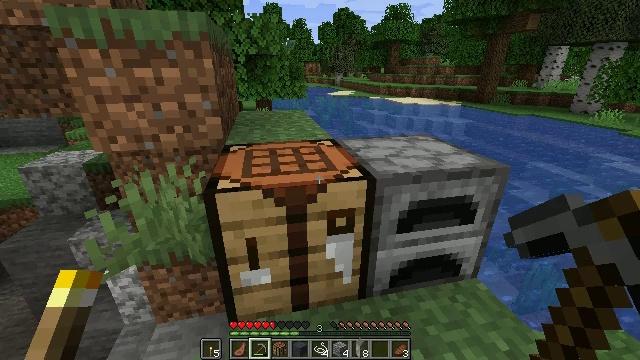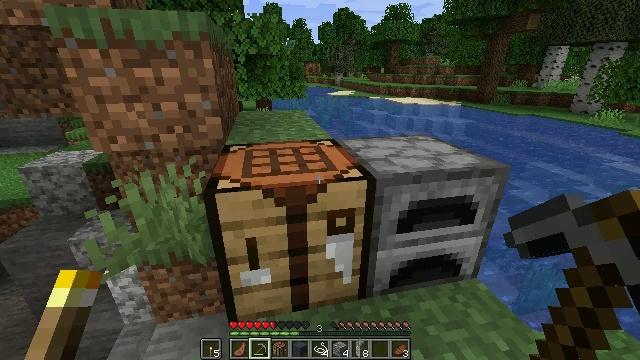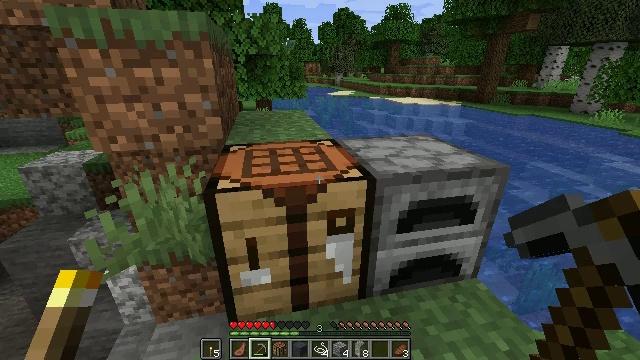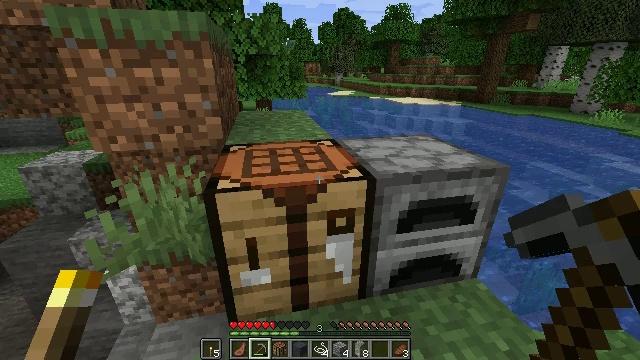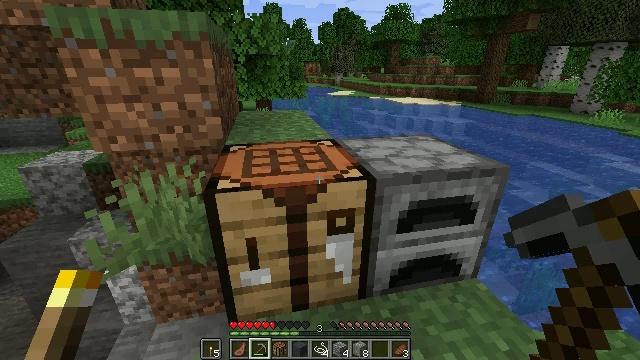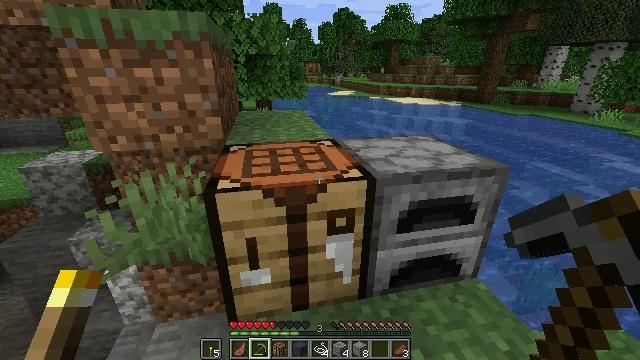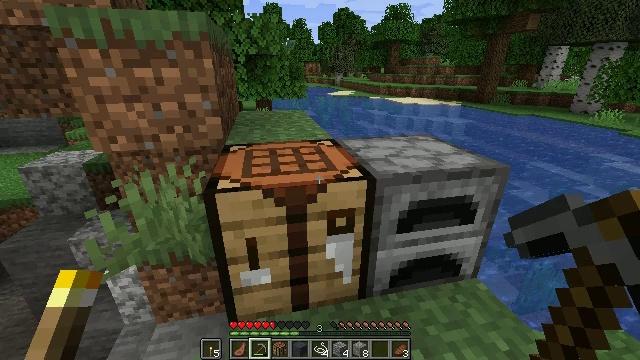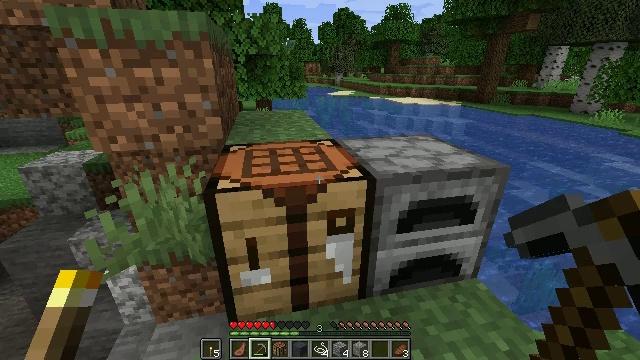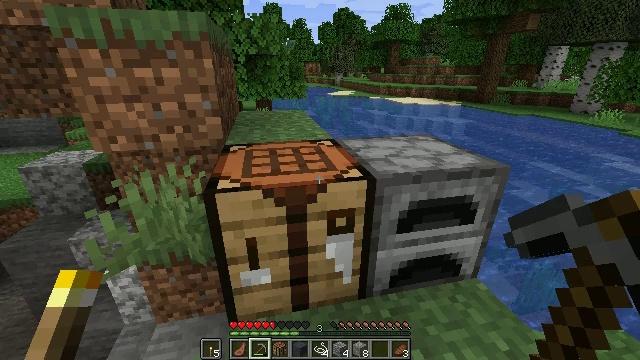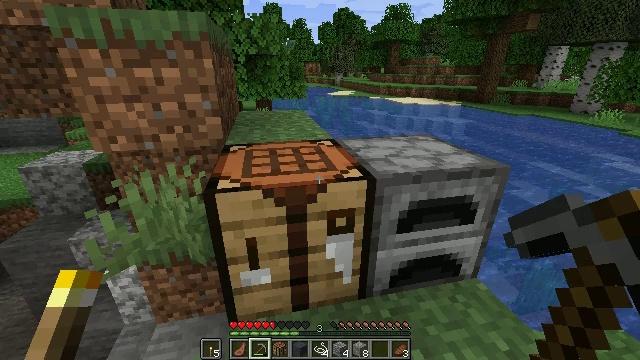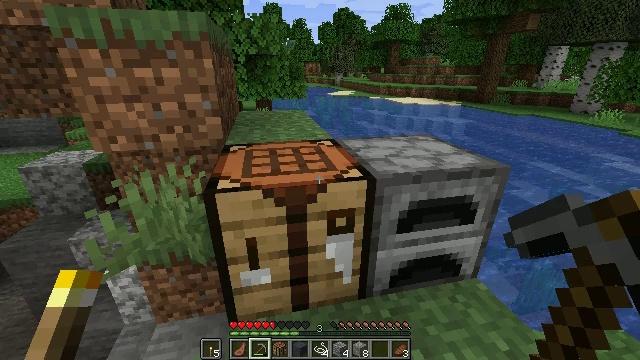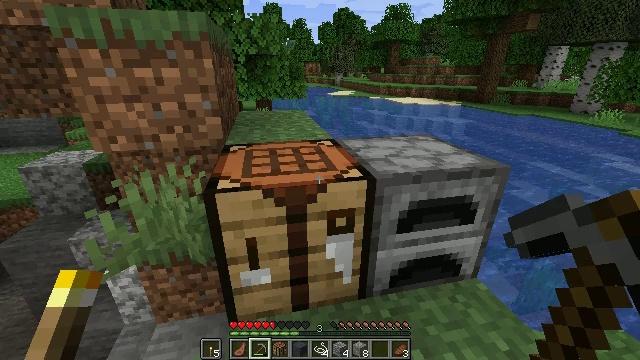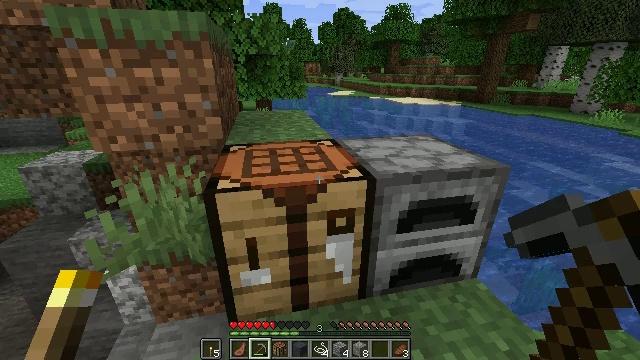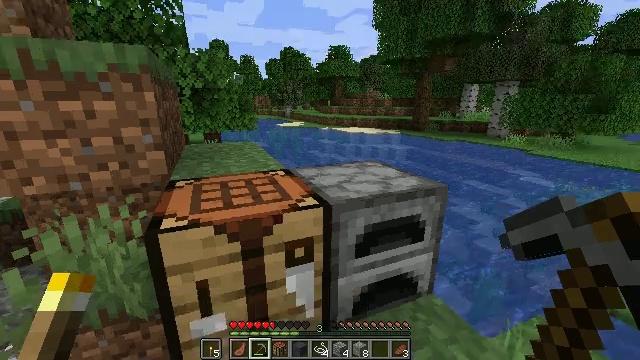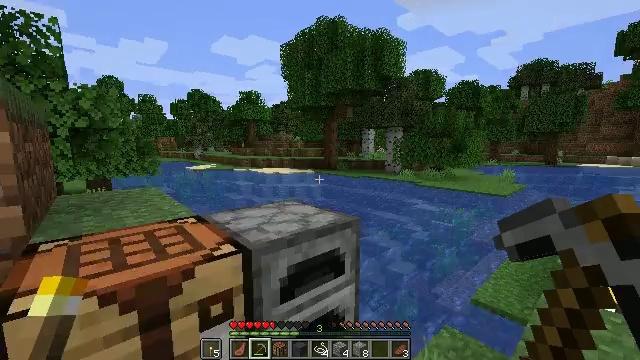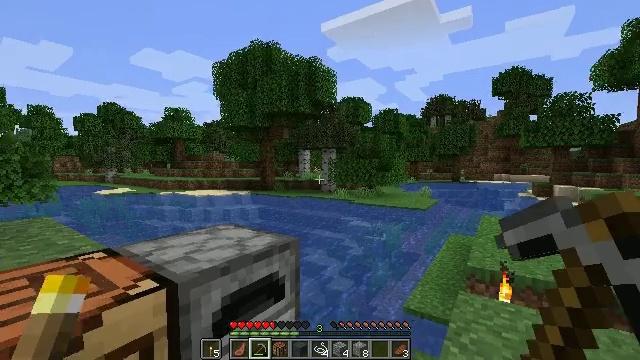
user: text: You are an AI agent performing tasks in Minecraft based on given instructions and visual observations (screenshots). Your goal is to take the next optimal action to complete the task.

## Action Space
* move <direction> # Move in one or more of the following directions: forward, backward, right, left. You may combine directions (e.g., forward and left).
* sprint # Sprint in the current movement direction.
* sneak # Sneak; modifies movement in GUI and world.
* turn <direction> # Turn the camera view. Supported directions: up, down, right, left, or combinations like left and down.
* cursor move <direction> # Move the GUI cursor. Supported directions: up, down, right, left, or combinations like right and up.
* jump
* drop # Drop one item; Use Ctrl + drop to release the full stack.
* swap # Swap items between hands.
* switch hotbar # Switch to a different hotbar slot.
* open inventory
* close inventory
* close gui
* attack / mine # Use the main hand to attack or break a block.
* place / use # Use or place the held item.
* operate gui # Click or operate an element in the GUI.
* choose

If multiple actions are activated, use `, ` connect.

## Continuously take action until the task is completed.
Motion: motion action
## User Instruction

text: Use sticks and string to craft a fishing rod.
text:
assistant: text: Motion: no_op
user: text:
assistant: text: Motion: no_op
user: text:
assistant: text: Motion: no_op
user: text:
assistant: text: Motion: no_op
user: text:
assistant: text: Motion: no_op
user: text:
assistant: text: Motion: no_op
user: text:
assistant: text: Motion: no_op
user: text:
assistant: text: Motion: no_op
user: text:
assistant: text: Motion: no_op
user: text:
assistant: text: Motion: no_op
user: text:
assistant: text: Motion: no_op
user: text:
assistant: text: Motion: no_op
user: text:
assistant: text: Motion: turn right and up
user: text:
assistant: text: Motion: turn right and up
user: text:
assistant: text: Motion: turn right and up
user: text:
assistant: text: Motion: turn right
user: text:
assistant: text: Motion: no_op
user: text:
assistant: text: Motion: no_op
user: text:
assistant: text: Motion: no_op
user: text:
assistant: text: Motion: no_op
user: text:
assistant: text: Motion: no_op
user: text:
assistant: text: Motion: no_op
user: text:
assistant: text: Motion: no_op
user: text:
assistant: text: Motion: no_op
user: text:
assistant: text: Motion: no_op
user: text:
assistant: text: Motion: no_op
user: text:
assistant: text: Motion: no_op
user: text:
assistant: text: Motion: no_op
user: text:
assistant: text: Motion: no_op
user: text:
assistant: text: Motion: no_op